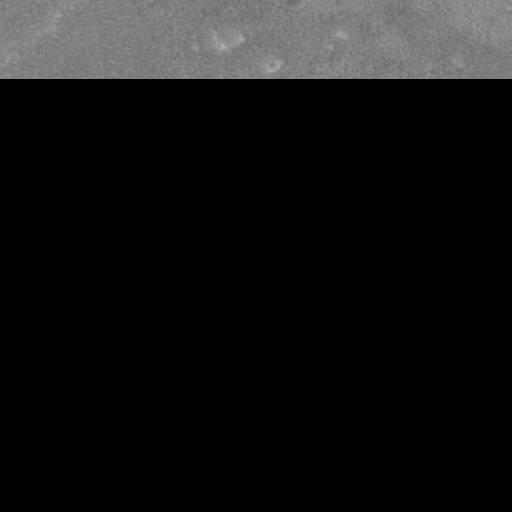
Classes present: Background, Cone